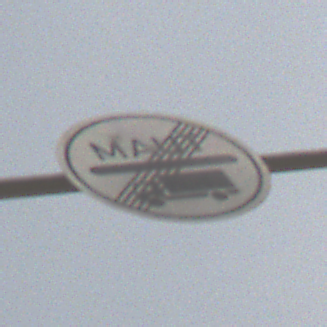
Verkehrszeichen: EndeMautpflicht
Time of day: MorningAfternoon
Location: Outdoor (Nature)
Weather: PartlyCloudy
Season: Winter
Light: Natural